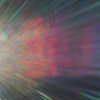
Label: sunburn